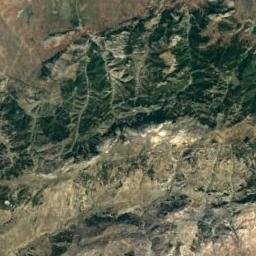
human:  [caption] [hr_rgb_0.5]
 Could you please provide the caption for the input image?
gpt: The mountain has a rugged surface and is covered with some vegetation .

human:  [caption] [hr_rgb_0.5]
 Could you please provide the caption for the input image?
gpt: The mountain is consist of half of green plants and half of bare land .

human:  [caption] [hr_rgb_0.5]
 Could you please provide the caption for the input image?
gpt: The mountain is uneven and rough .

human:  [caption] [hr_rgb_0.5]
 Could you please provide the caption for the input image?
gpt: There is a cliff in the mountains .

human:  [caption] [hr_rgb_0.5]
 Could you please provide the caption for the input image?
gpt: There are some green land and rocks on the mountain .